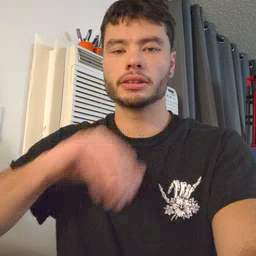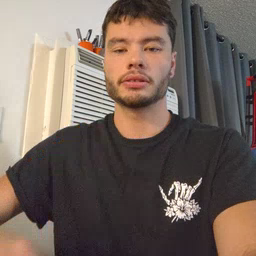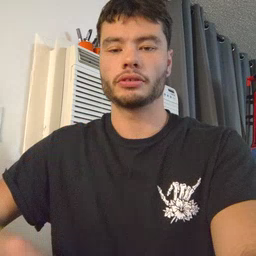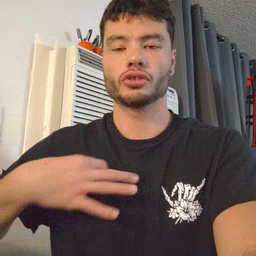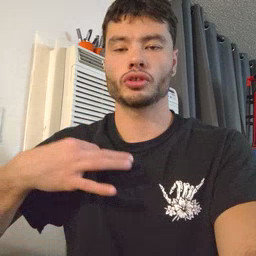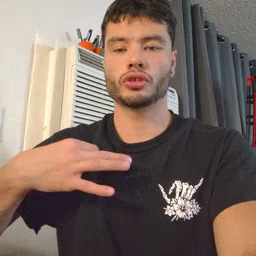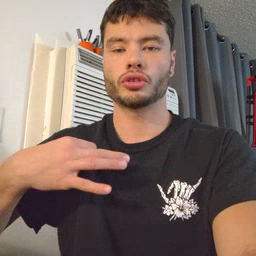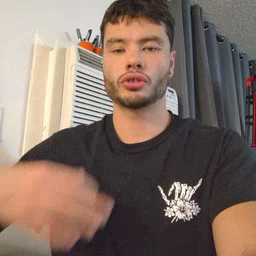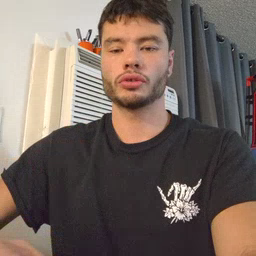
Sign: shirt